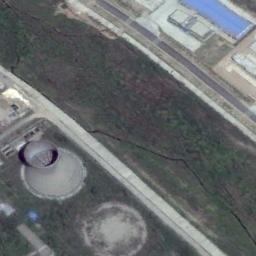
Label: thermal_power_station